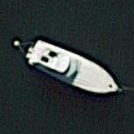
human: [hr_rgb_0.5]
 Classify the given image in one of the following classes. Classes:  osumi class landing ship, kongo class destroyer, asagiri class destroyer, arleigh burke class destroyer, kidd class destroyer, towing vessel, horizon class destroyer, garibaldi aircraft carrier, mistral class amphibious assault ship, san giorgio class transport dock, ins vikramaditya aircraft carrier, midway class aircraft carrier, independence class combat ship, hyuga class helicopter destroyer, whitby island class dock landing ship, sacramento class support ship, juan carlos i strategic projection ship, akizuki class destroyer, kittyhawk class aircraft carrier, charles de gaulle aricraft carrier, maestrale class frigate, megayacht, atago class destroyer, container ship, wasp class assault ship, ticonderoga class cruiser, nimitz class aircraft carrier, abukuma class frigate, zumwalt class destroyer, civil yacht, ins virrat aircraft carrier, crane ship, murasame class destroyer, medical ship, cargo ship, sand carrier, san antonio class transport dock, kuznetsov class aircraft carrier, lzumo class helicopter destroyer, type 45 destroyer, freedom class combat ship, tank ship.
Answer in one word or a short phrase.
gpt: Civil yacht